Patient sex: M
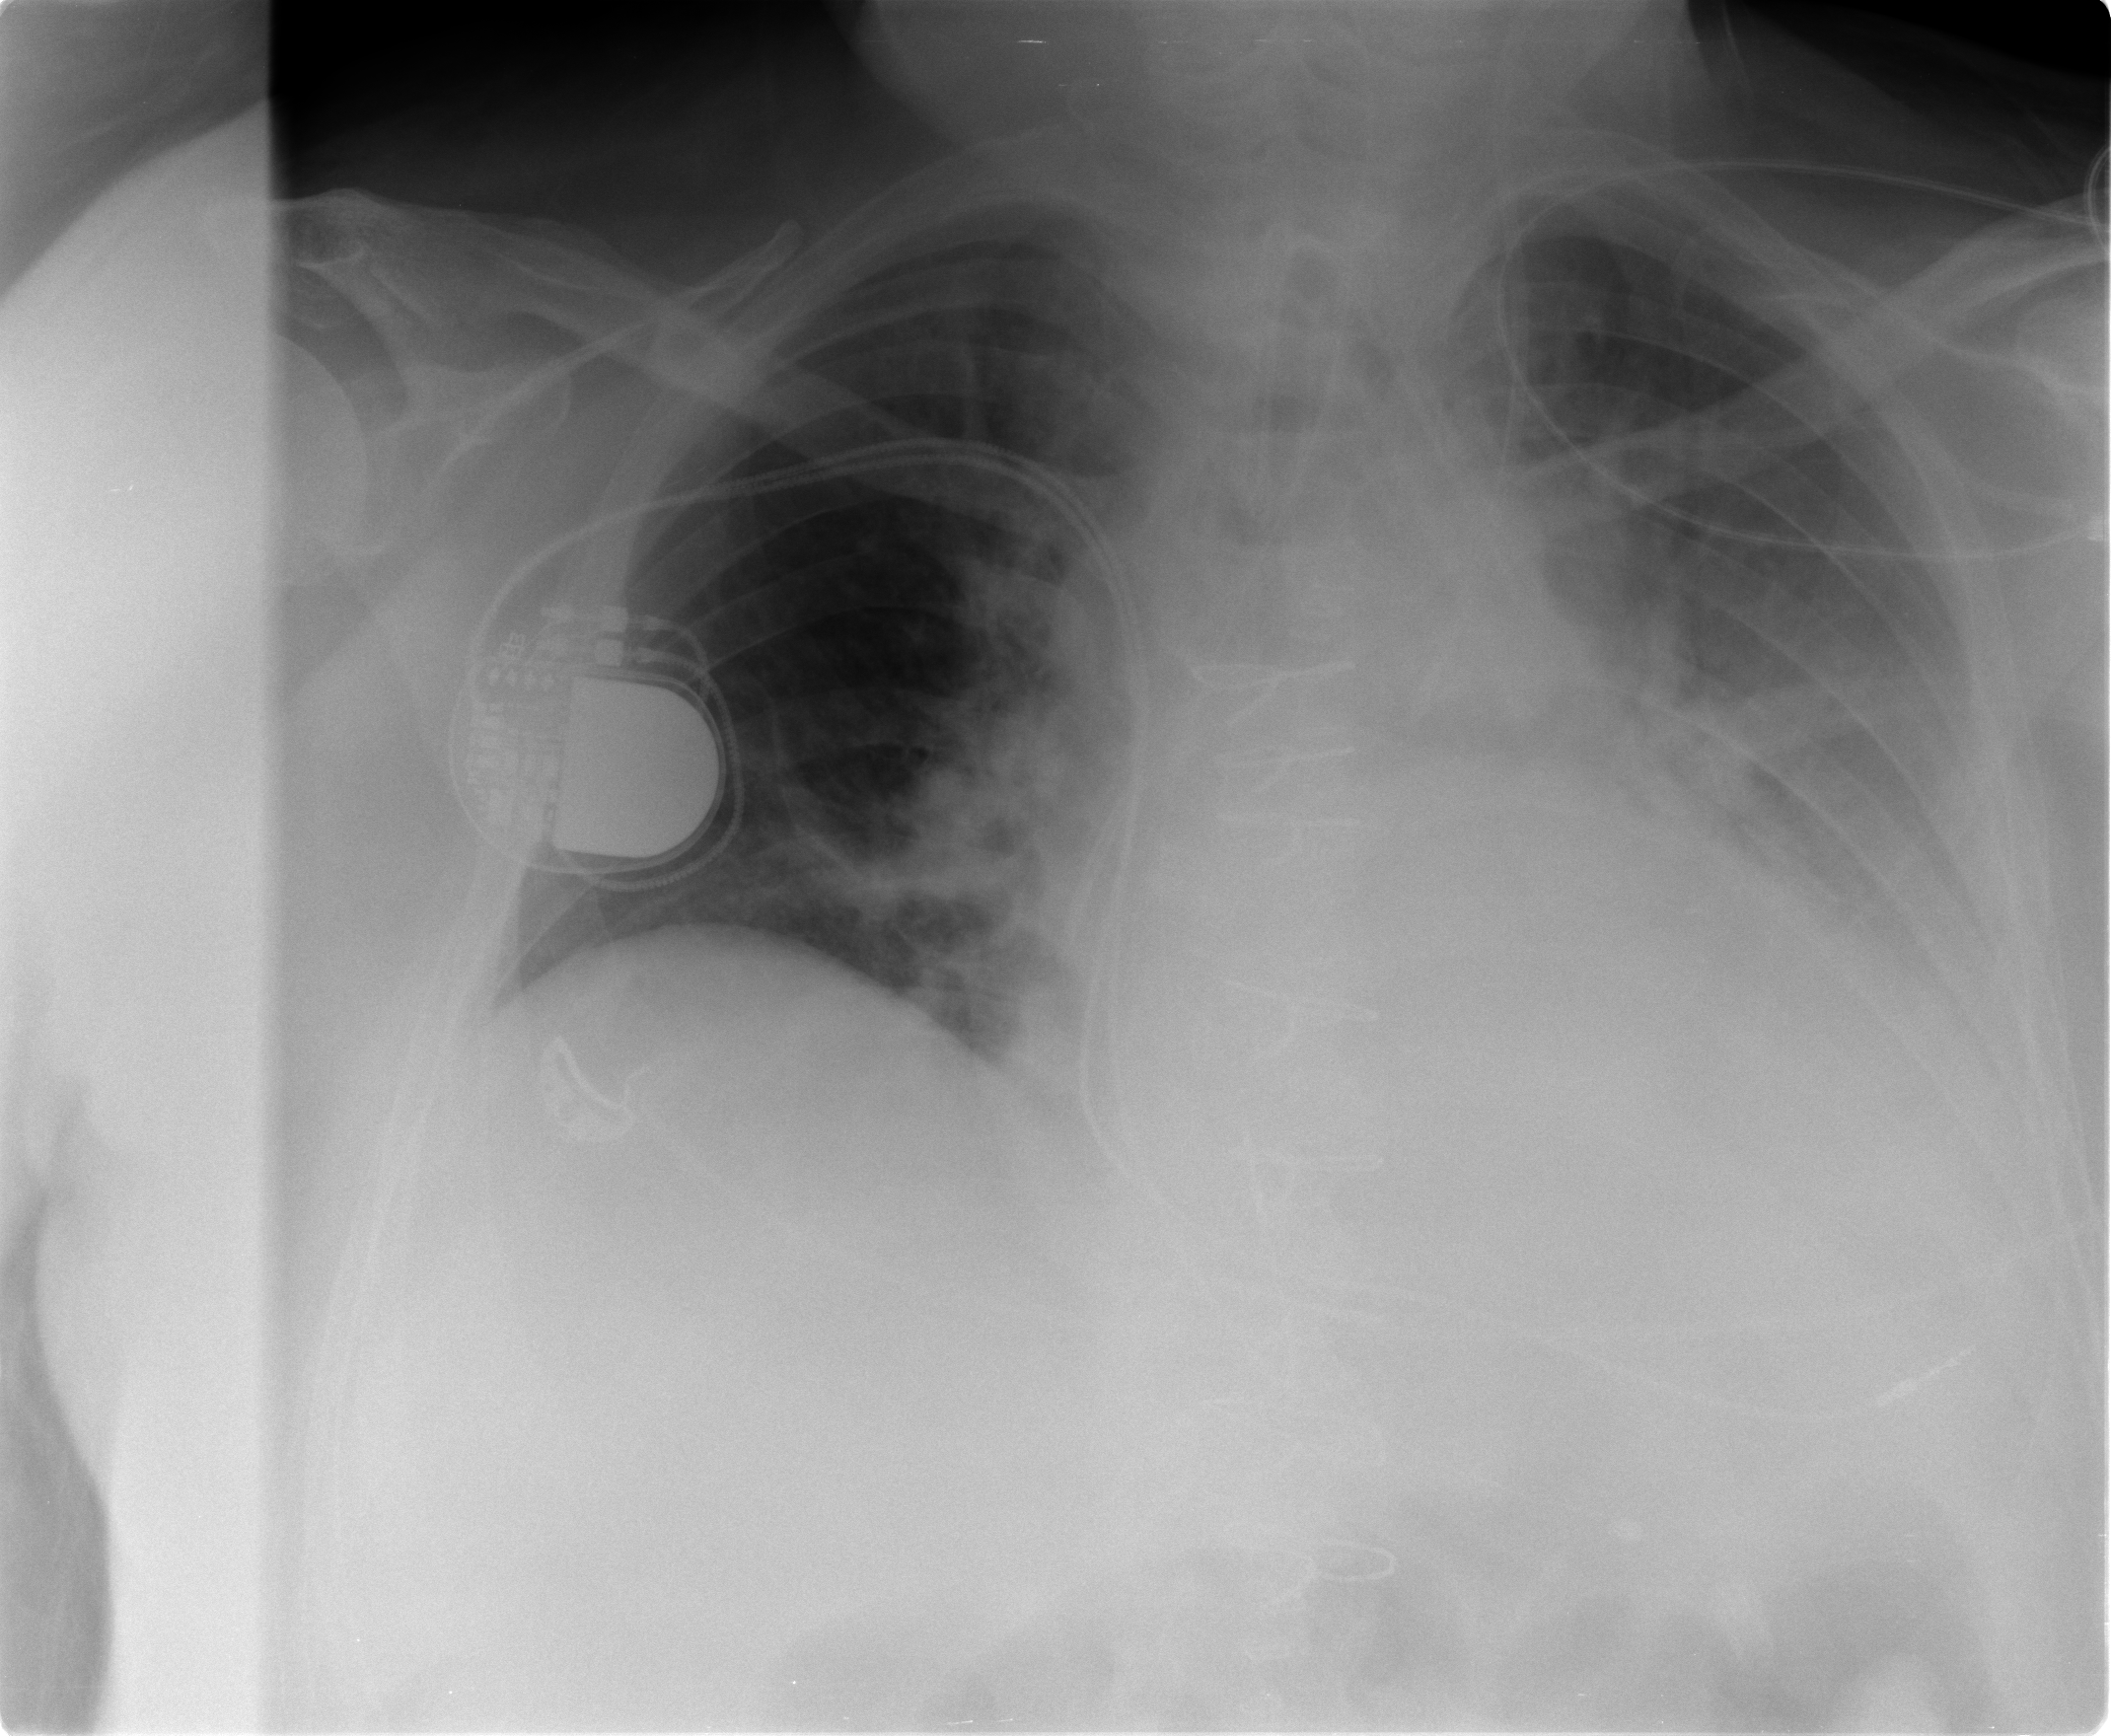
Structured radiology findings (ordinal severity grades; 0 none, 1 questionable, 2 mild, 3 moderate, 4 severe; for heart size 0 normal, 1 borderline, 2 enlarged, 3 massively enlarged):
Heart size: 2
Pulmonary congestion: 2
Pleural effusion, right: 0
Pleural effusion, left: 2
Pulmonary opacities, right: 1
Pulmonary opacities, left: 2
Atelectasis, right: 2
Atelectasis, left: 3